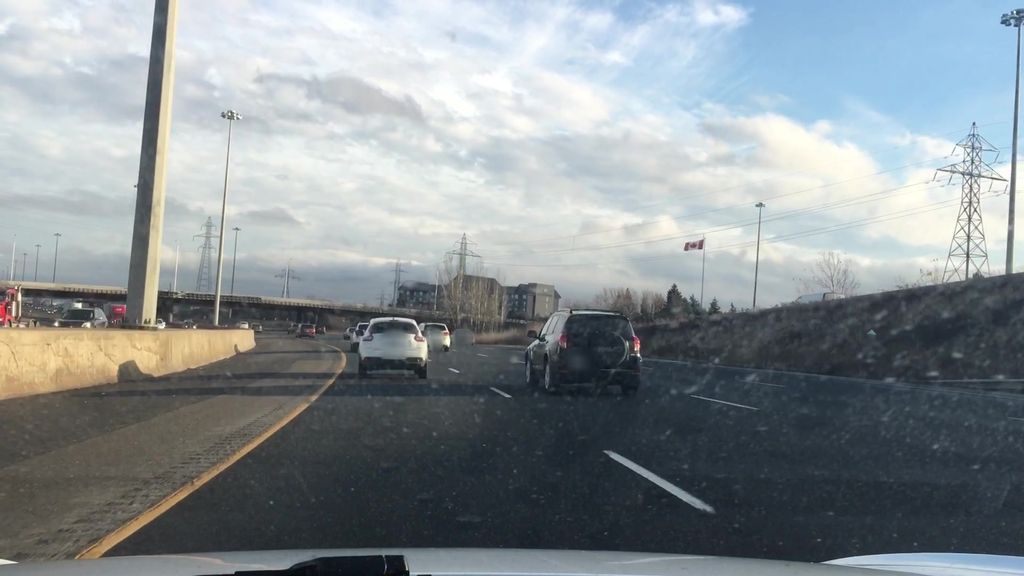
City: hamilton